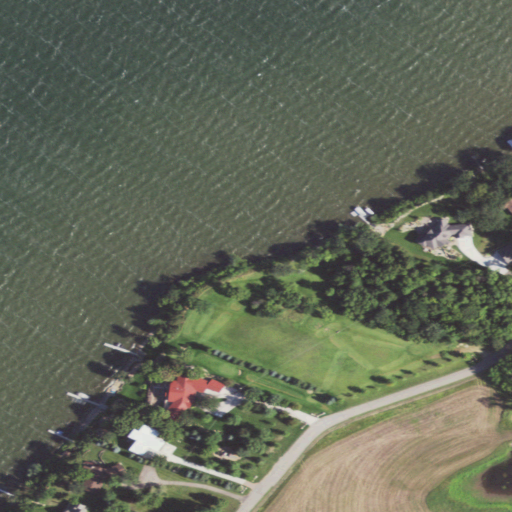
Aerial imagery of cape in Minnesota named Halvorson Point containing open water, pasture, deciduous forest, cultivated crops, low intensity development, open development, grassland, and medium intensity development